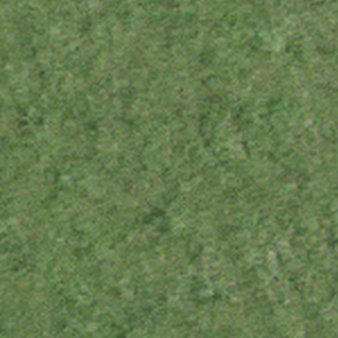
Label: other